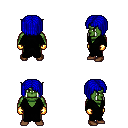
a pixel art fantasy rpg character, male body template, orc, green skin, black robe, metal pants, blue pageboy hairstyle, gold gloves, brown shoes, four views (front, back, left, right), 2x2 character sprite sheet, small pixel art, hard edges, no anti-aliasing